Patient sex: F
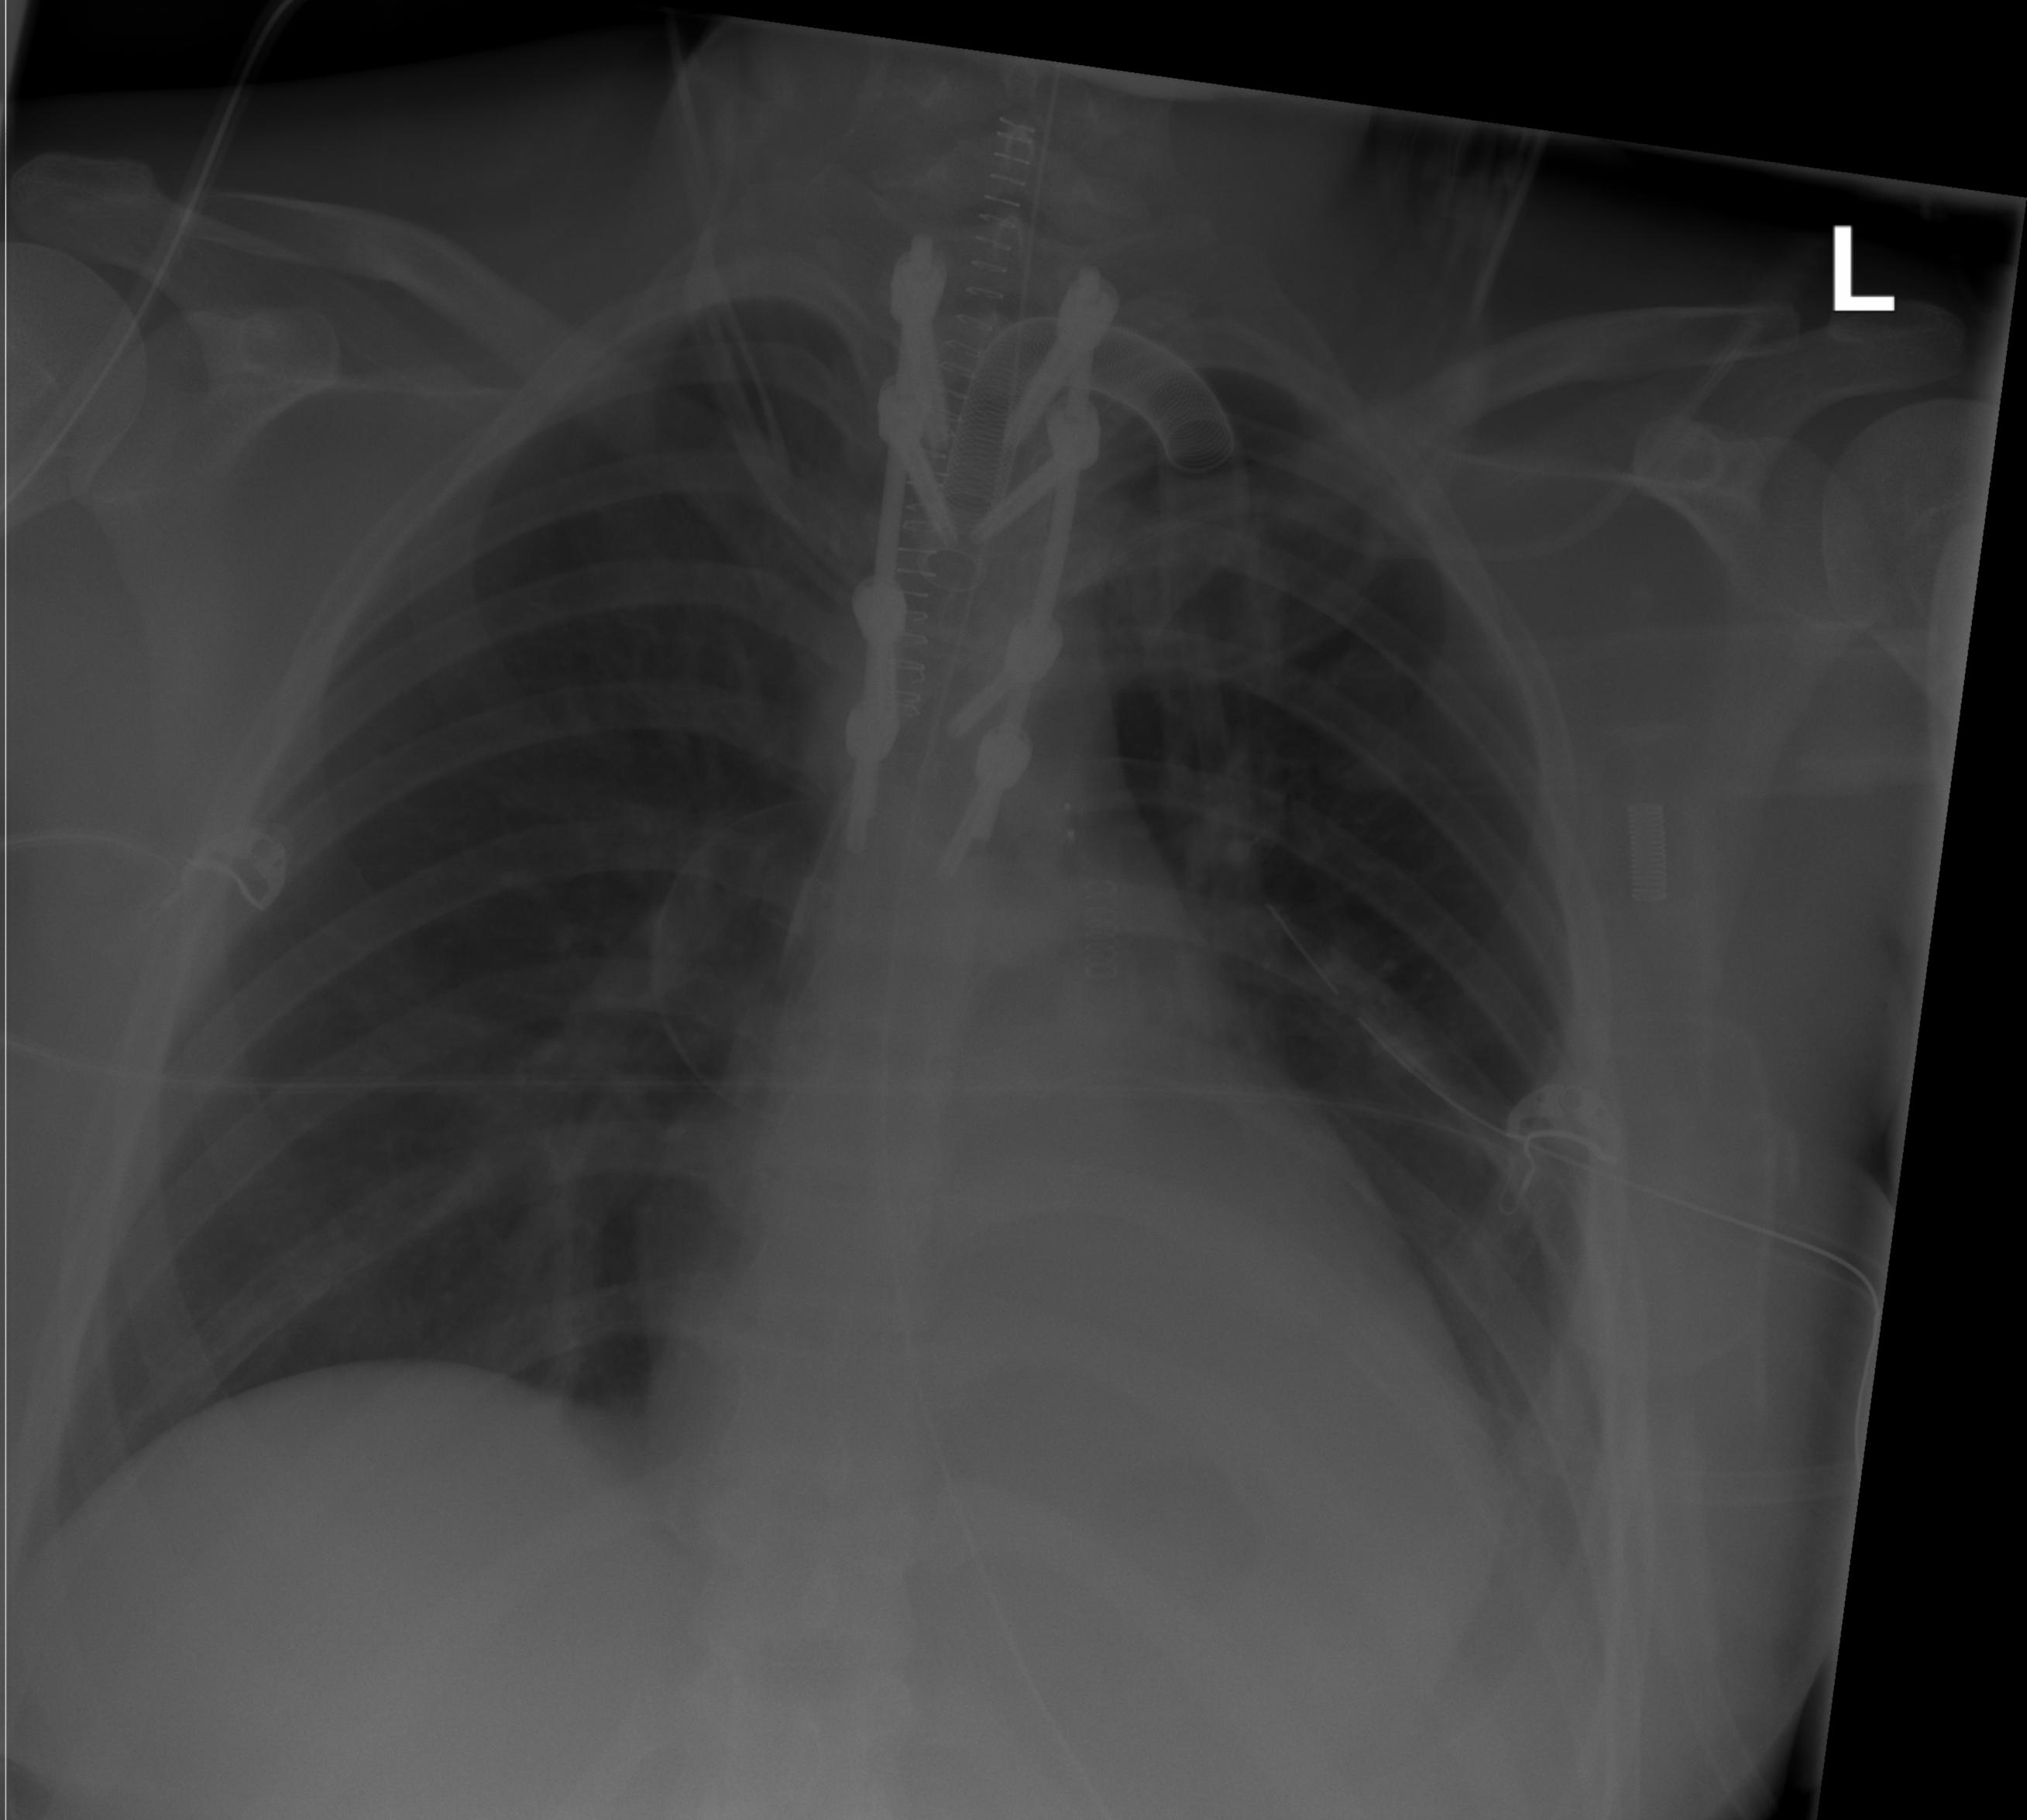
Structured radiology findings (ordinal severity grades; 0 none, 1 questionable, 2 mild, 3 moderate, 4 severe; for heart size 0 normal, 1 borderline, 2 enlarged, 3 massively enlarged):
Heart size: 1
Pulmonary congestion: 0
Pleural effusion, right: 2
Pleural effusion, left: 2
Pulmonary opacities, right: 2
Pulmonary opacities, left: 0
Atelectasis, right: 2
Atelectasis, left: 0